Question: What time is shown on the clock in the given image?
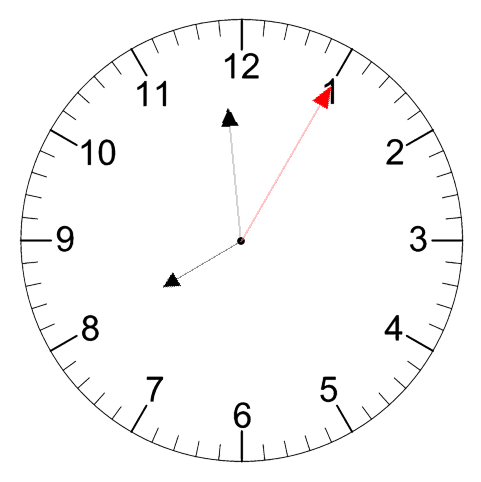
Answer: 07:59:05